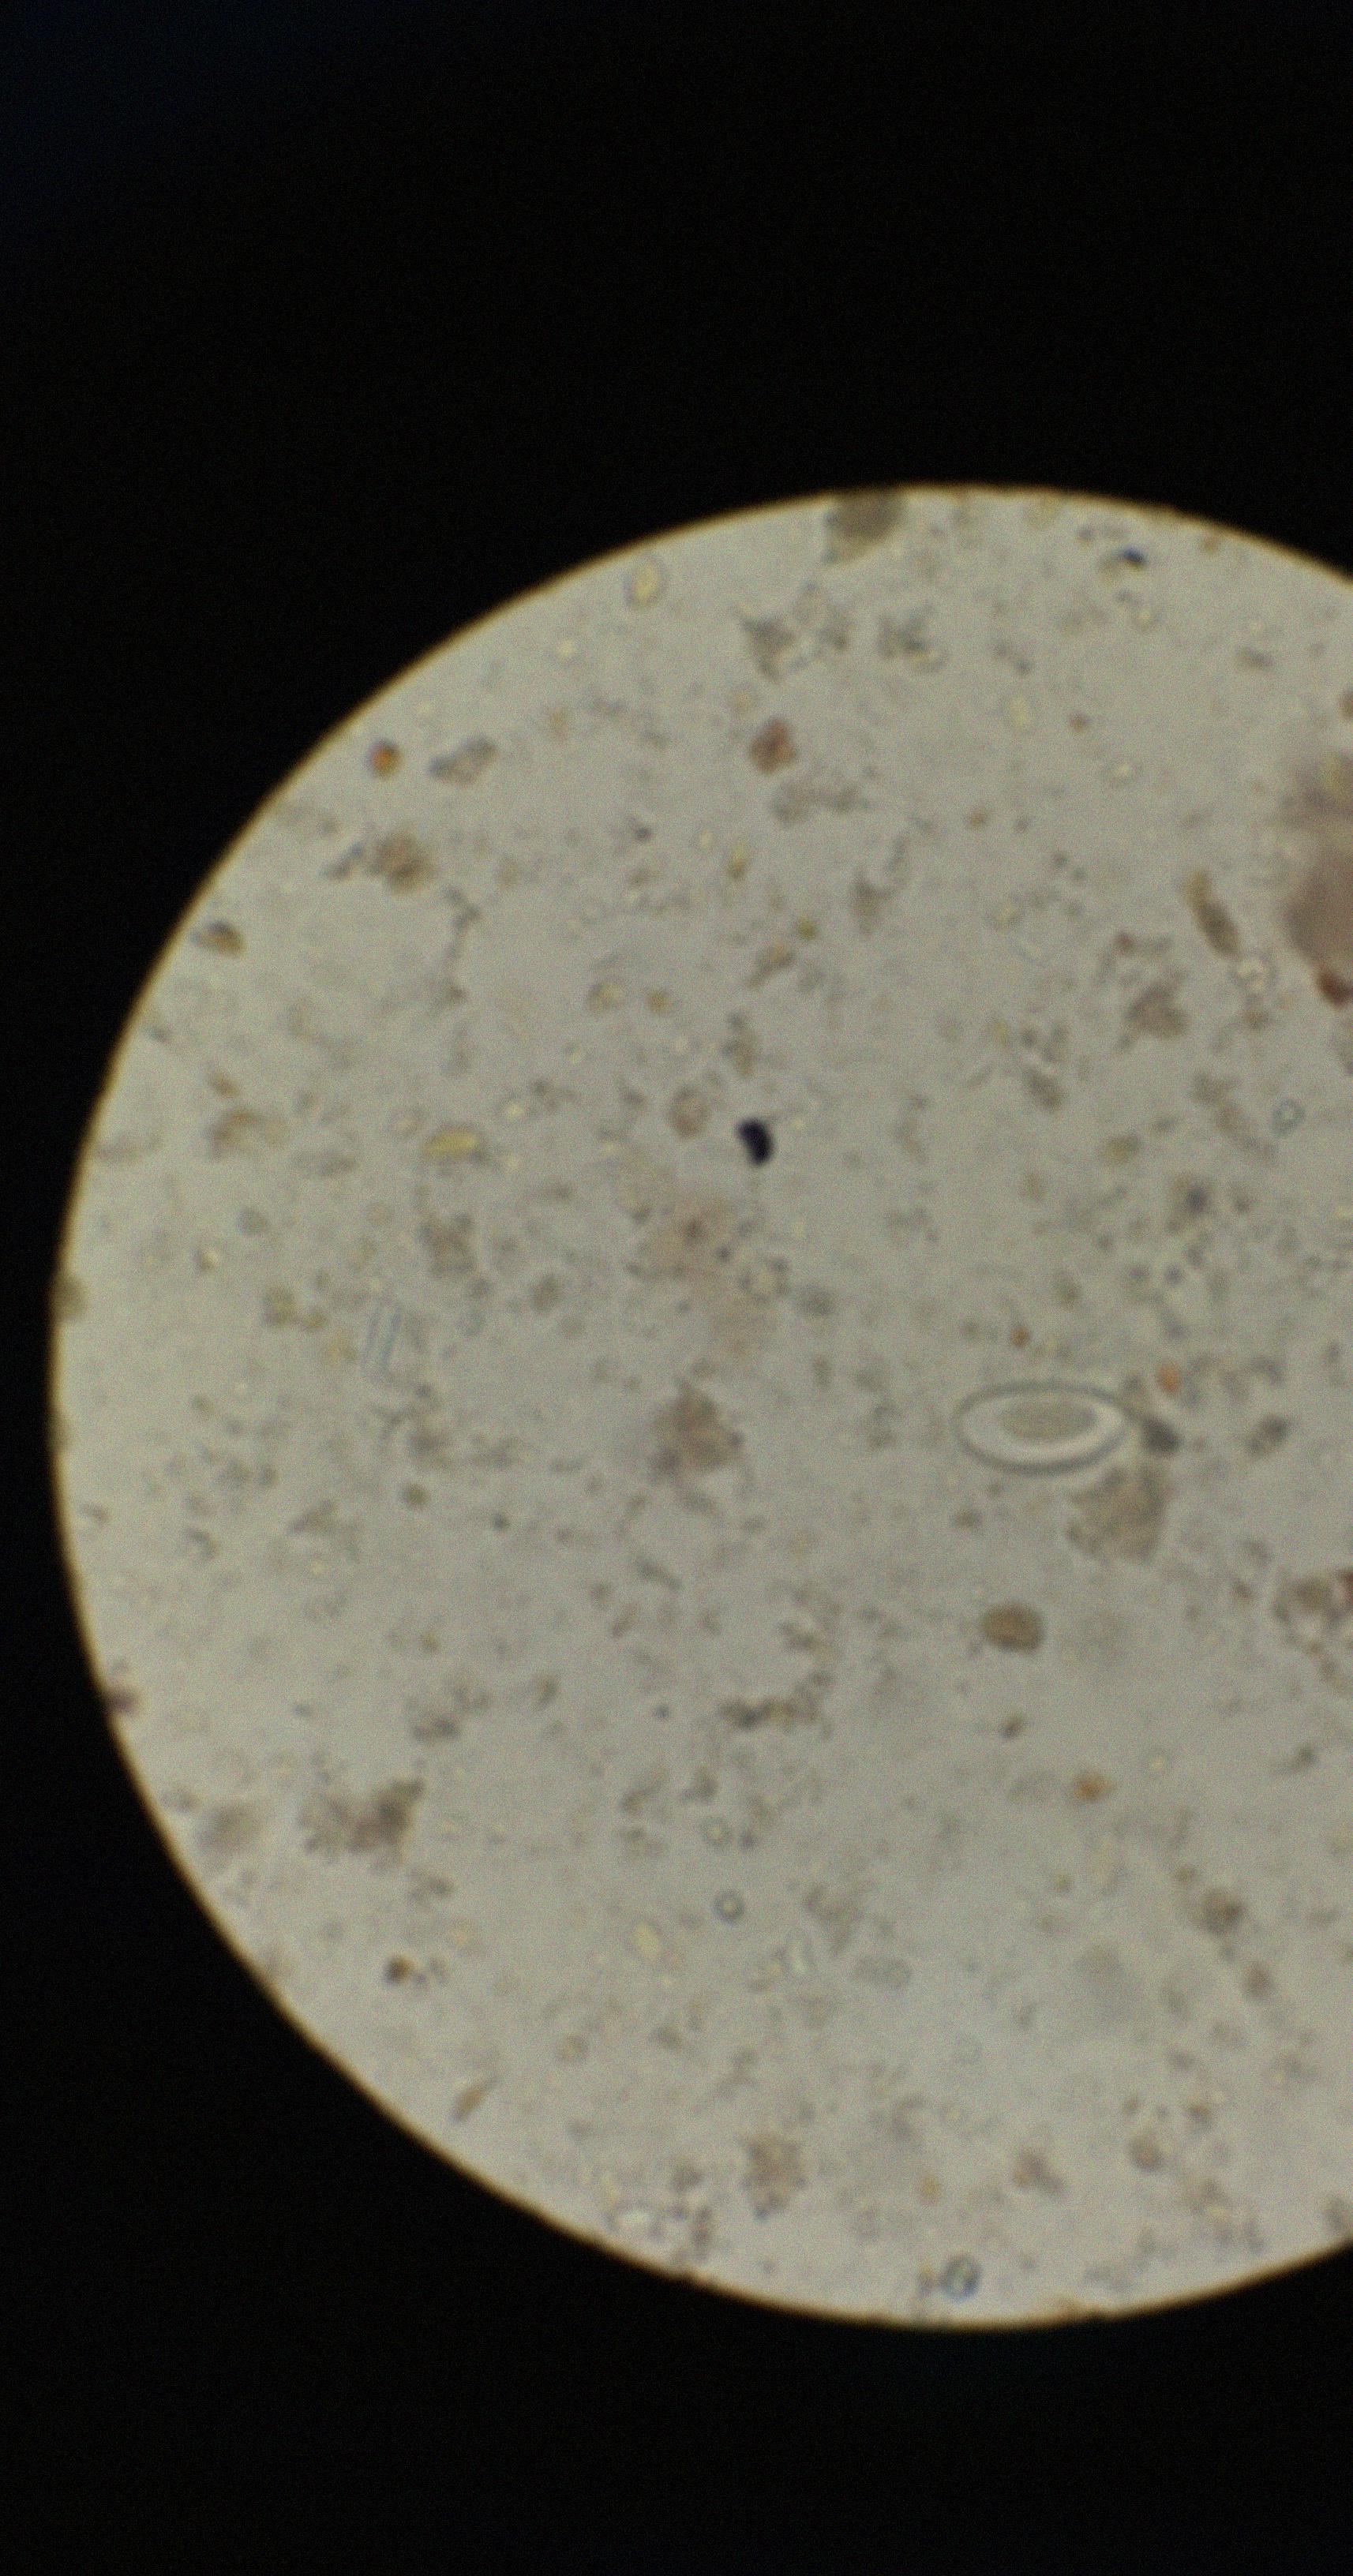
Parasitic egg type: Enterobius vermicularis